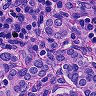
Metastatic tissue present: yes